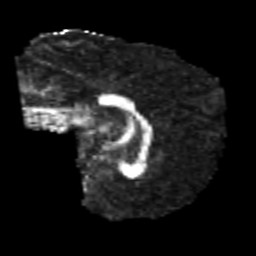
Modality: FA
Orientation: sagittal
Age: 25
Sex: male
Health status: healthy
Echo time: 0.074 s